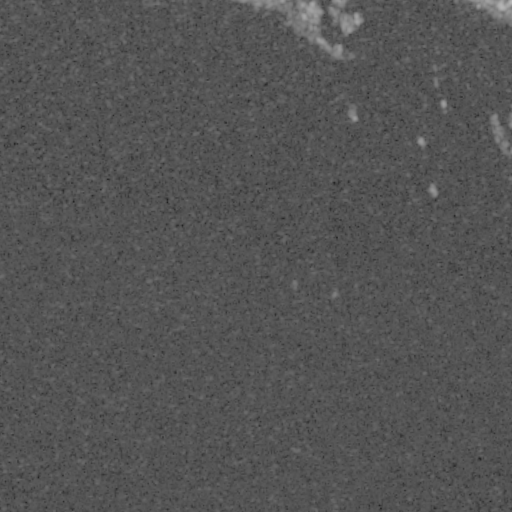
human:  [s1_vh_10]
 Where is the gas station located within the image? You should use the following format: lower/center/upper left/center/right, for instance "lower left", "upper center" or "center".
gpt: The gas station is located in the upper center of the image.
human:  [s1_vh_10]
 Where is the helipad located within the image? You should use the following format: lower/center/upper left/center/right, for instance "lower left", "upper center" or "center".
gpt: The helipad is located in the upper right of the image.
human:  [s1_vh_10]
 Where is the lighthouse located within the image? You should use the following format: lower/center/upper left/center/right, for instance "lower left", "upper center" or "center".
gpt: The lighthouse is located in the upper right of the image.
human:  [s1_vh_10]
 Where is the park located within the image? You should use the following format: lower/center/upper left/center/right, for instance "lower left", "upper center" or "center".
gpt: The park is located in the upper center of the image.
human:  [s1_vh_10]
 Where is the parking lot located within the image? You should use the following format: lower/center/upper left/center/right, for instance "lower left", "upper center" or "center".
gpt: The parking lot is located in the upper right of the image.
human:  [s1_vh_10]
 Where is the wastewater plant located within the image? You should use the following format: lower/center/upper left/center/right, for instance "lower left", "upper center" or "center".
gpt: The wastewater plant is located in the upper center of the image.
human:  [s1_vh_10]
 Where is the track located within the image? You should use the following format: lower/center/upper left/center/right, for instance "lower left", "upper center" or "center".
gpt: There is no track in the image.

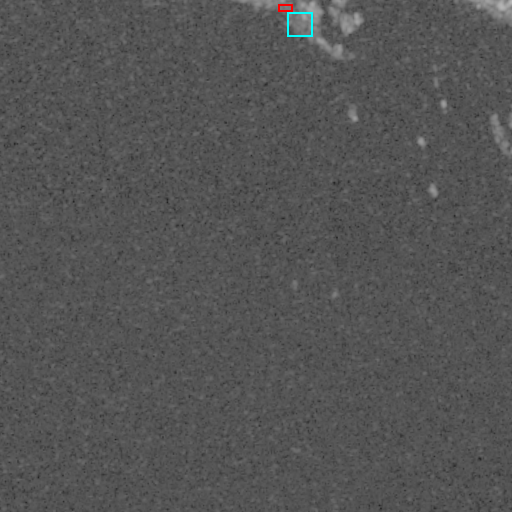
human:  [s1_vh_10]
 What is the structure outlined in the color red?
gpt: The structure outlined in red is a park.
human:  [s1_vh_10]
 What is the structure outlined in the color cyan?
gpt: The structure outlined in cyan is a parking lot.
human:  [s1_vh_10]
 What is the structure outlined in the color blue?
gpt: There is no blue outline.